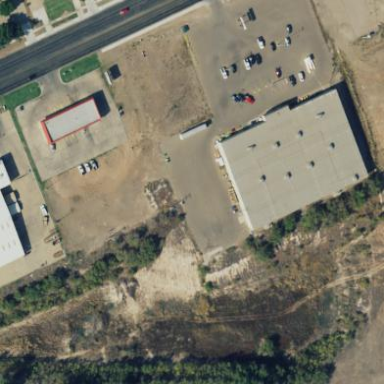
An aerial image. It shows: Country store within building.